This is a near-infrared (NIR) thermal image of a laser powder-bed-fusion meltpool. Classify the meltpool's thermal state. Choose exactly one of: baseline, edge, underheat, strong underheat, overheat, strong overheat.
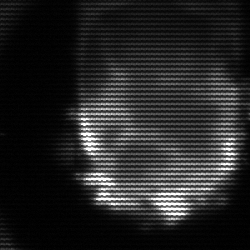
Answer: baseline